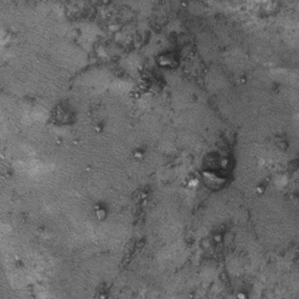
Label: frost